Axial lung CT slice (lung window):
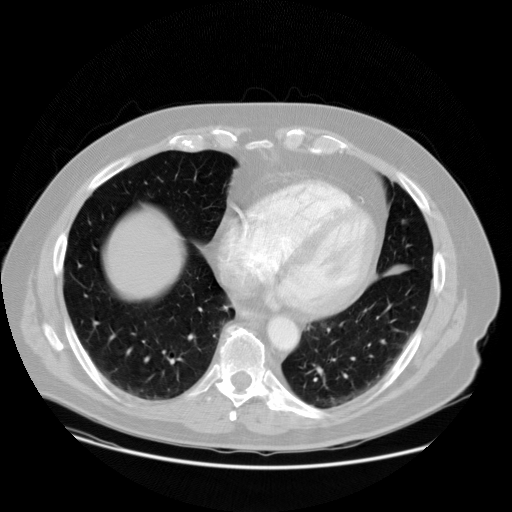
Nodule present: no